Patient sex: M
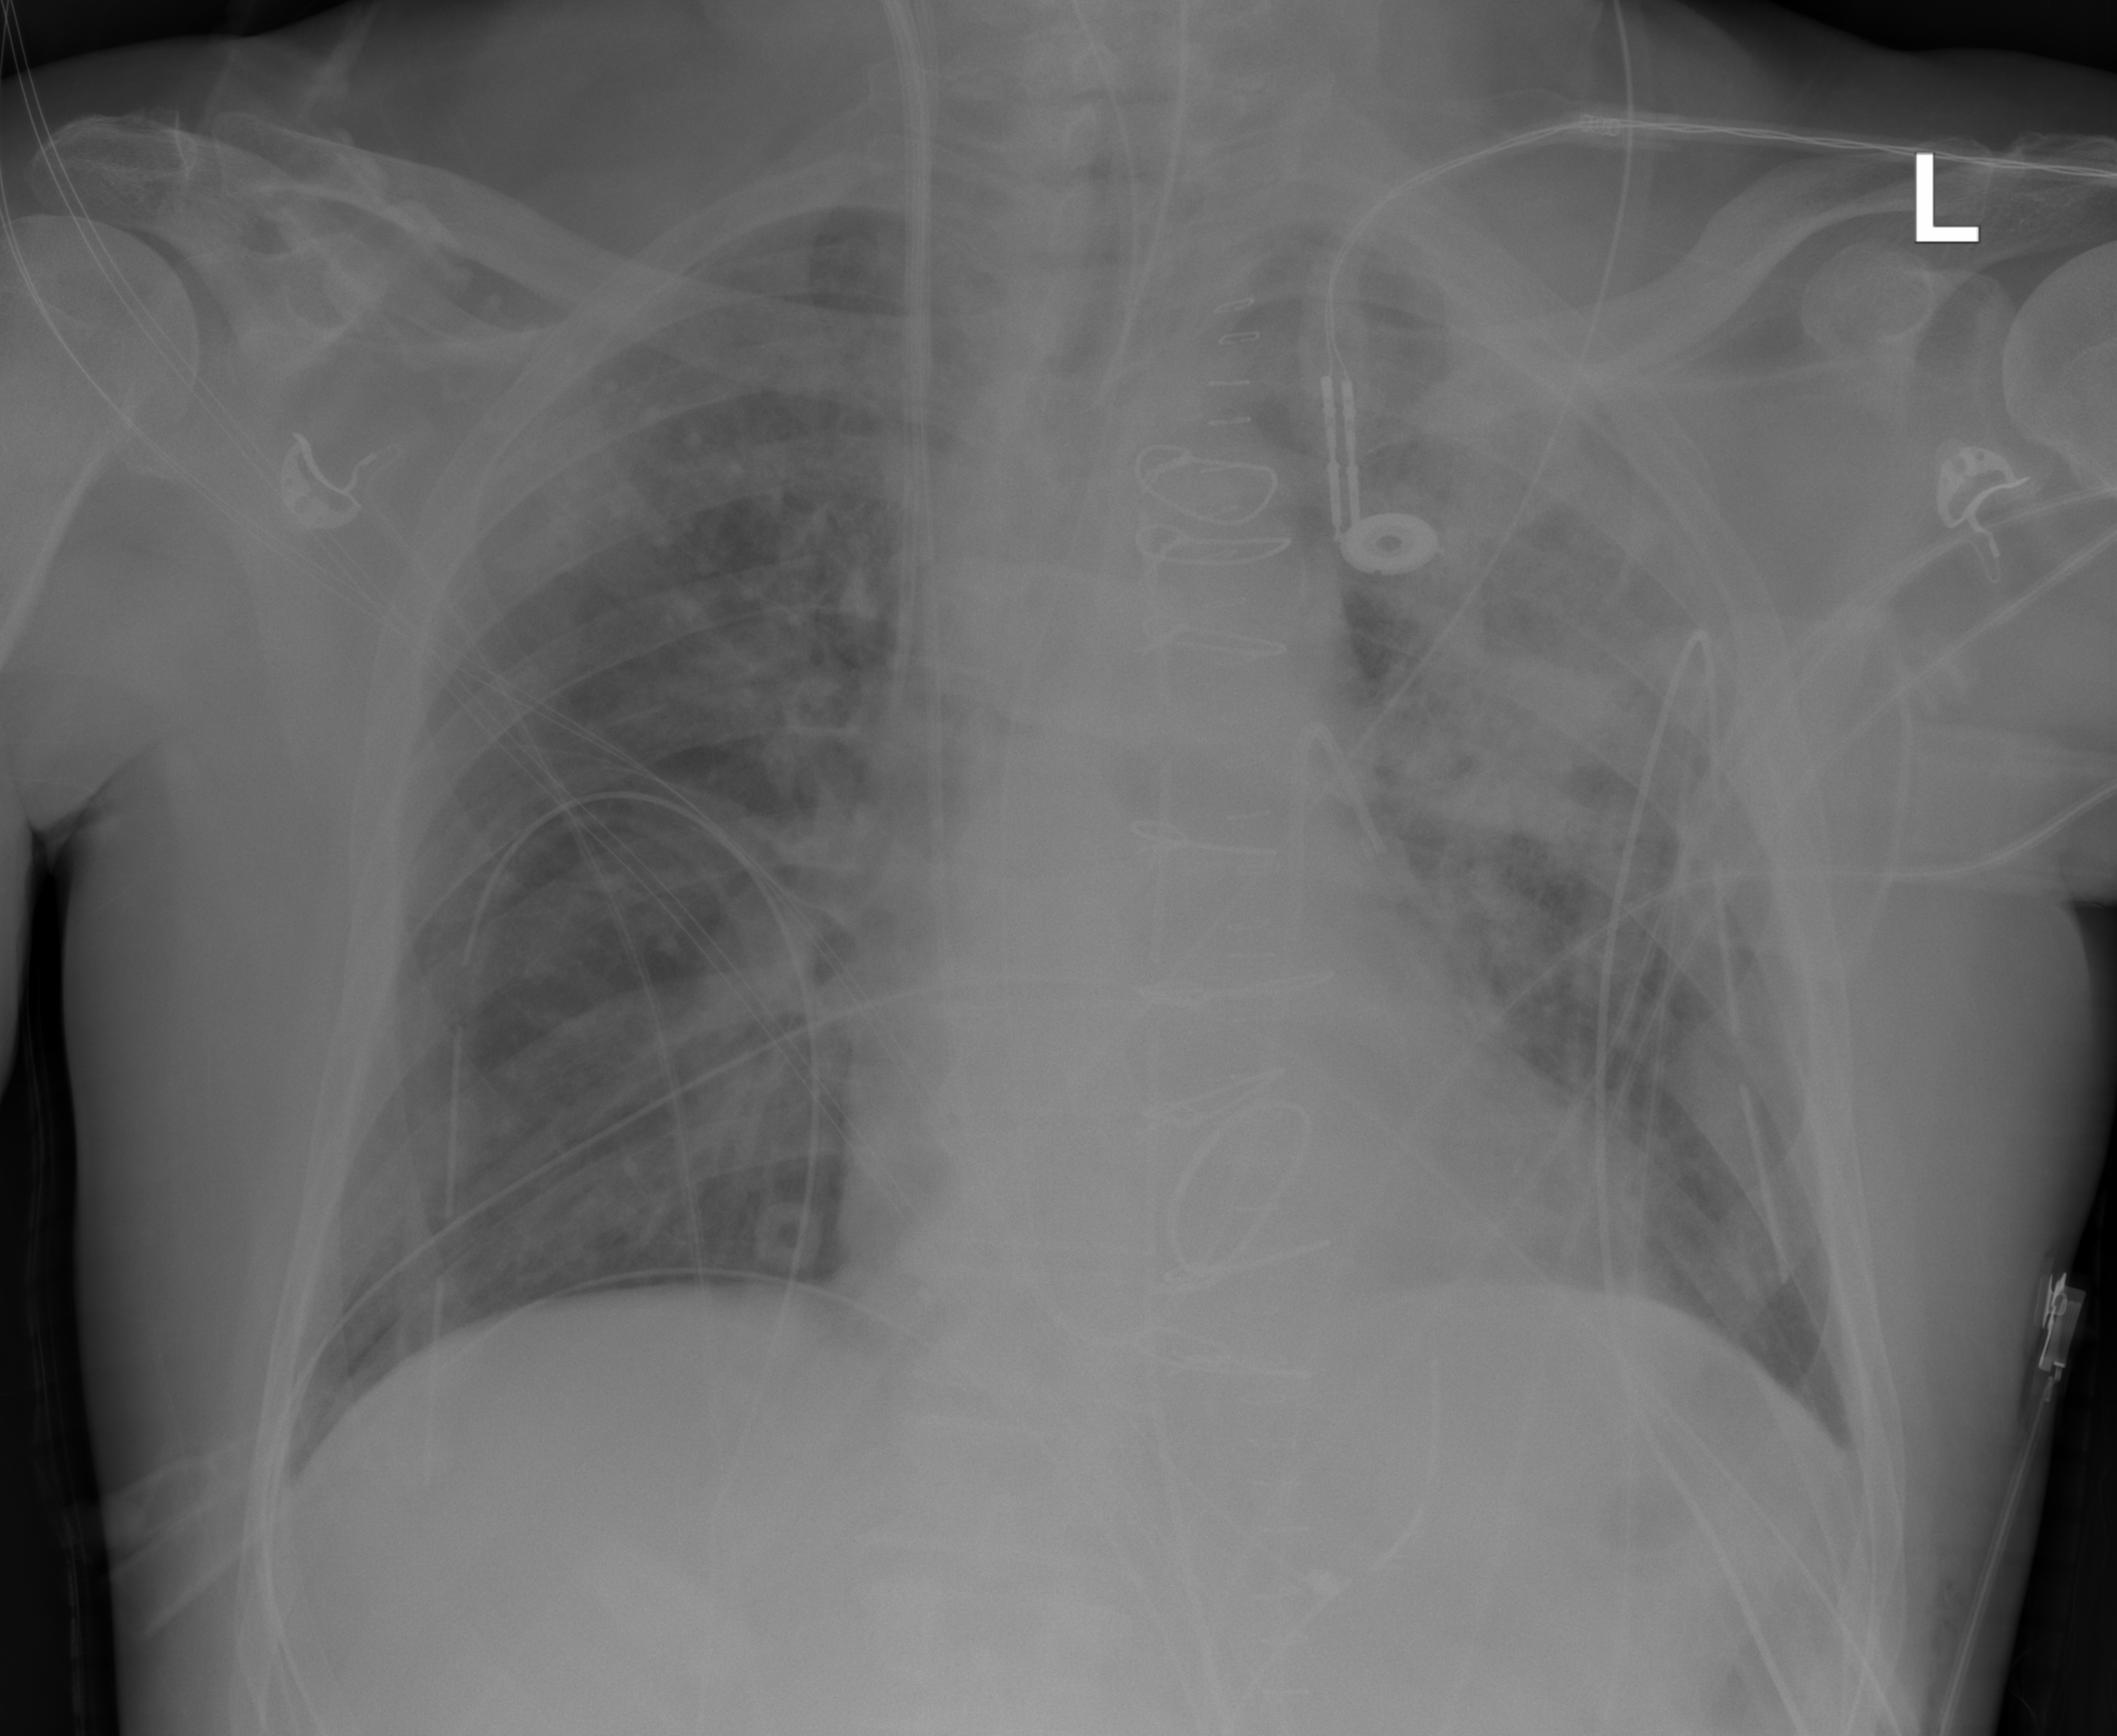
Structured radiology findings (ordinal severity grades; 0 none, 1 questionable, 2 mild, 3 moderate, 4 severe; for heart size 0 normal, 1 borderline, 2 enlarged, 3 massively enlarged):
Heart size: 0
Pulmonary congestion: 0
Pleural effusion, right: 0
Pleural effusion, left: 0
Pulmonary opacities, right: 0
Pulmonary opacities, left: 1
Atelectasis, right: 0
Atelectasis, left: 0